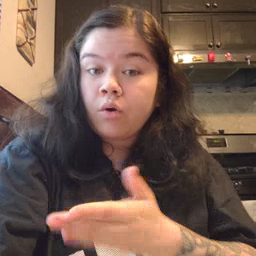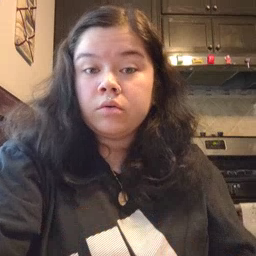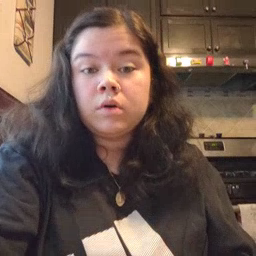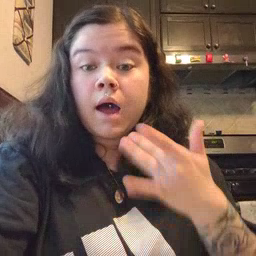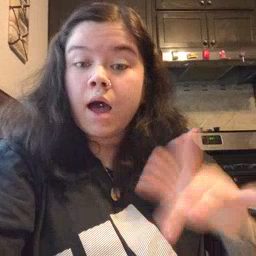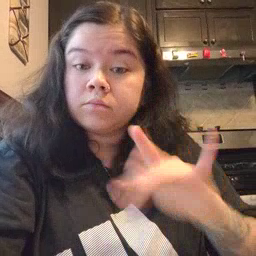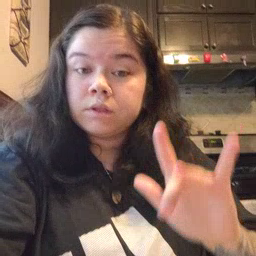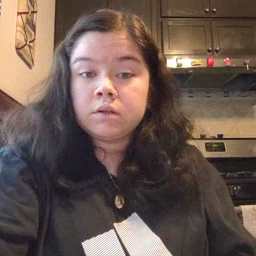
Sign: empty